Field crop: maize
Growth stage: 2
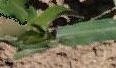
Species: maize